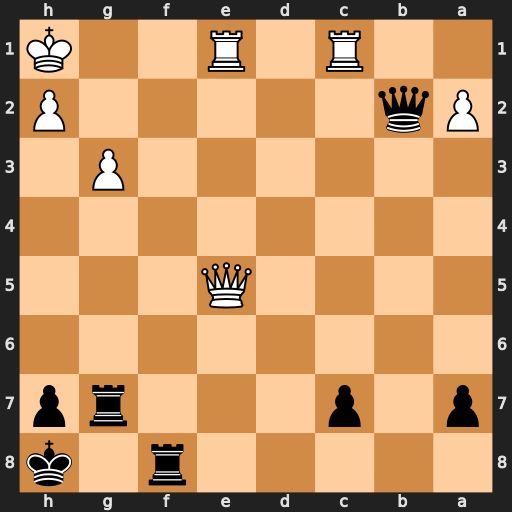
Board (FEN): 5r1k/p1p3rp/8/4Q3/8/6P1/Pq5P/2R1R2K
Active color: b
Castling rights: -
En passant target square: -
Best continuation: Rf1+ Rxf1 Qxe5